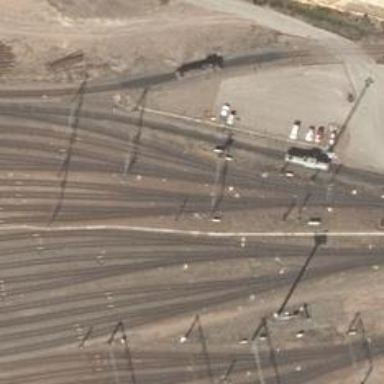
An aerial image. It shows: Railway yard with electrified contact lines.